Question: So I have the following Java Code which produces what you see in the image. The layout is pretty much what I wanted except that the buttons are stretched to be equal size and fill. Is there anyway to avoid this without using GridBagLayout like other answers suggest? I tried setting the size of the panel inside to something smaller but it got stretched anyway.
'''
//Set-up main window
JFrame mainwindow = new JFrame();
mainwindow.setSize(500, 500);
mainwindow.setTitle("Example");
//Add components
JTabbedPane tabs = new JTabbedPane();
GridLayout experimentLayout = new GridLayout(0,2,0,5);
JPanel pnl_Logon = new JPanel();
pnl_Logon.setLayout(experimentLayout);
JLabel lbl_Username = new JLabel("Username: ");
JLabel lbl_Password = new JLabel("Password: ");
JTextField txt_Username = new JTextField(10);
JPasswordField psw_Password = new JPasswordField(10);
JButton btn_Logon = new JButton("Logon");
JButton btn_Clear = new JButton("Clear");
pnl_Logon.add(lbl_Username);
pnl_Logon.add(txt_Username);
pnl_Logon.add(lbl_Password);
pnl_Logon.add(psw_Password);
pnl_Logon.add(btn_Logon);
pnl_Logon.add(btn_Clear);
tabs.addTab("Logon", pnl_Logon);
//Draw window
mainwindow.add(tabs);
mainwindow.show();
'''

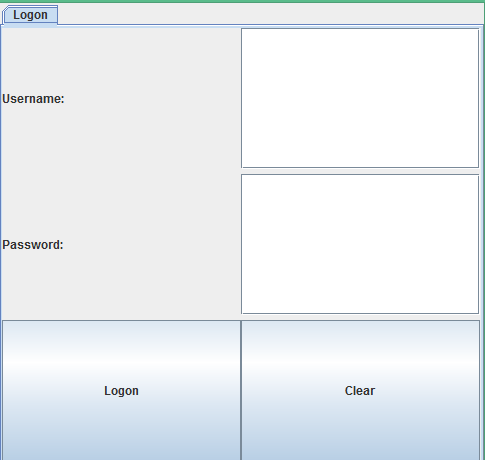
Answer: The 'GridLayout' manager does not honour the minimum, preferred, and maximum
size values of its children. All the cells in 'GridLayout' have the same size.
The size of each cell is equal to the size of a cell with the largest component.
It is not a very useful manager and it seldom can be used in real-world applications.
But what it seems to do is to create confusion.
You mentioned that you would like to avoid the 'GridBagLayout' manager. But there
are many other options. This kind of layout can be easily accomplised with more
flexible managers.
I provide a simple solution with a 'MigLayout' manager. 'MigLayout' is a grid-based
layout manager too and this kind of layout can be easily created in a few lines.
'''
package com.zetcode;
import java.awt.EventQueue;
import javax.swing.JButton;
import javax.swing.JFrame;
import javax.swing.JLabel;
import javax.swing.JPasswordField;
import javax.swing.JTextField;
import net.miginfocom.swing.MigLayout;
public class MigLayoutLogin extends JFrame {
public MigLayoutLogin() {
initUI();
setTitle("Log in");
setDefaultCloseOperation(JFrame.EXIT_ON_CLOSE);
setLocationRelativeTo(null);
}
private void initUI() {
setLayout(new MigLayout("ins 15"));
add(new JLabel("User name:"));
add(new JTextField(10), "pushx, growx, wrap");
add(new JLabel("Password: "));
add(new JPasswordField(10), "growx, wrap");
add(new JButton("Log in"), "span 2, split 2, center, gaptop 15");
add(new JButton("Log out"));
pack();
}
public static void main(String[] args) {
EventQueue.invokeLater(new Runnable() {
@Override
public void run() {
MigLayoutLogin ex = new MigLayoutLogin();
ex.setVisible(true);
}
});
}
}
'''
I do not know how exactly you wanted this layout so I created it my way.
The text fields grow horizontally and the two buttons are horizontally
aligned to the center.